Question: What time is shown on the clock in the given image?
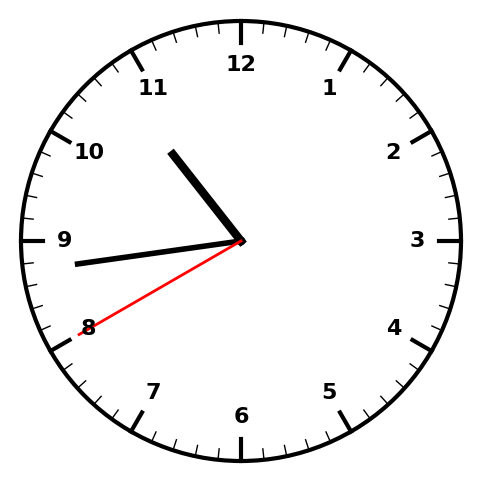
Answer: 10:43:40